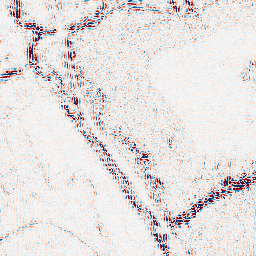
Category: wavelet
Decomposition family: wavelet_dwt
Decomposition parameters: wavelet: sym4
level: 2
Upsampling method: fft_zeropad
Upsampling parameters: scale: 4
Upsampling scale: 4